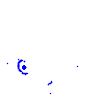
Particle: electron